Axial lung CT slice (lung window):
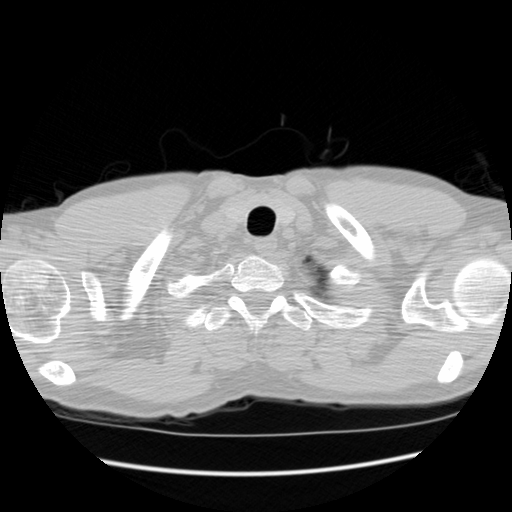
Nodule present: no